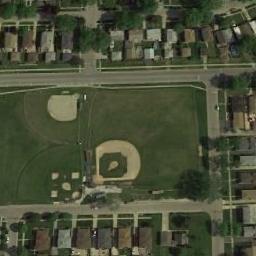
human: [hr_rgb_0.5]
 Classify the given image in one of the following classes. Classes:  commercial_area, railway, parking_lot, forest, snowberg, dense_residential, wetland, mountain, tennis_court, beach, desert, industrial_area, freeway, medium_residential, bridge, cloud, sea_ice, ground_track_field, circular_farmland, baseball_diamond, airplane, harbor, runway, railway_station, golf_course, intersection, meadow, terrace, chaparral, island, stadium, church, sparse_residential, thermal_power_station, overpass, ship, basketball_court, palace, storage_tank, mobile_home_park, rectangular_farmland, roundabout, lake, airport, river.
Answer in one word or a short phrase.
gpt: baseball_diamond